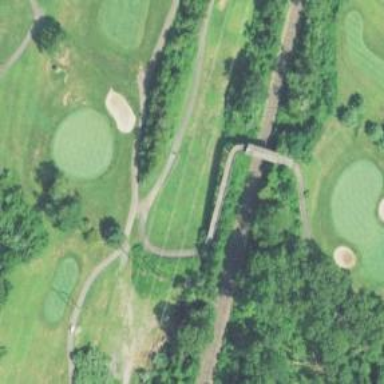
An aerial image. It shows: Covered bridge on service road that serves as golf cart path.